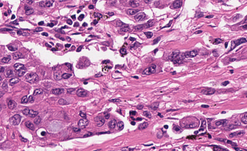
Tumor epithelial tissue: yes
Tumor-associated stroma tissue: yes
Normal tissue: no